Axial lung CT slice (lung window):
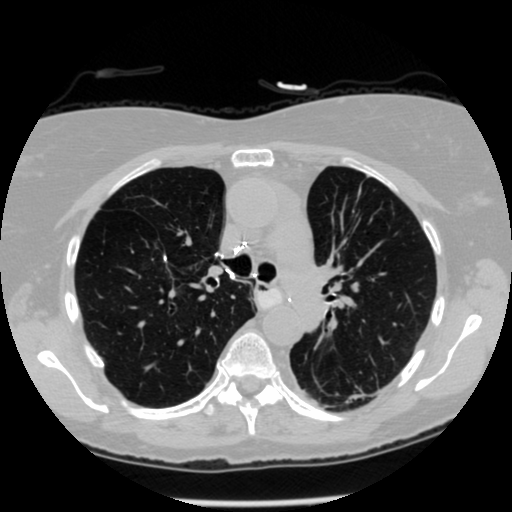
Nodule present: no